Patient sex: M
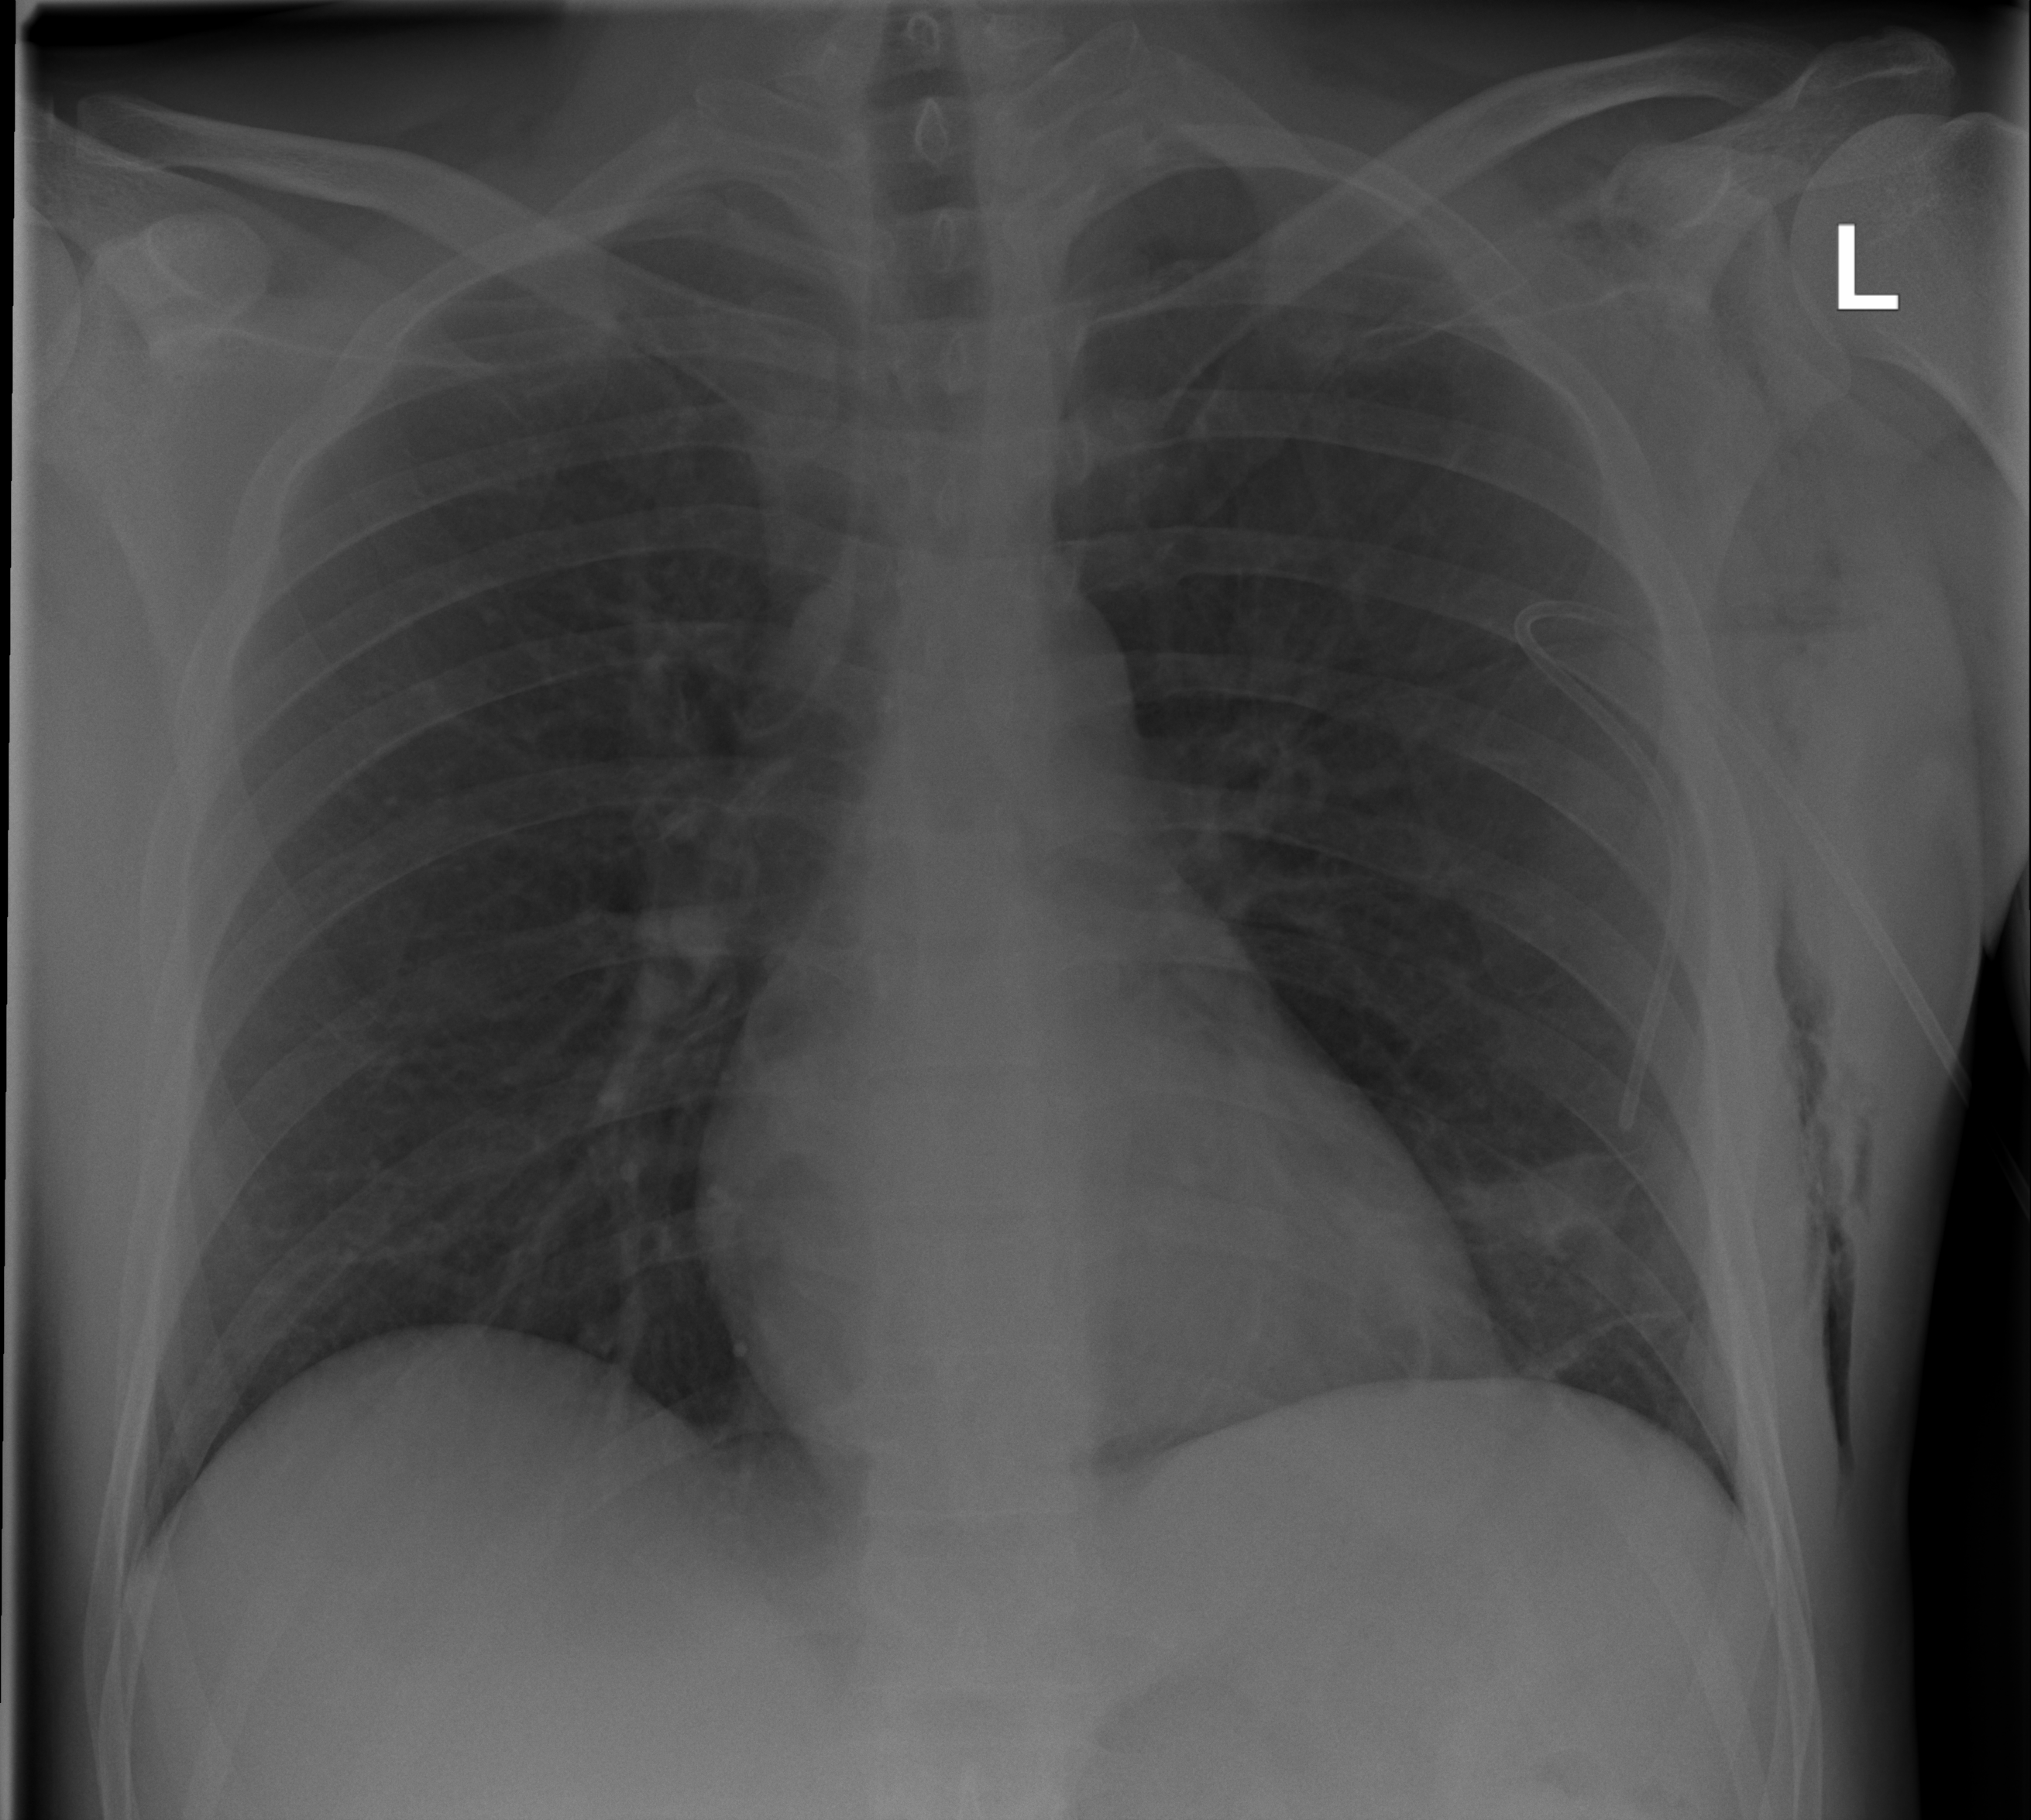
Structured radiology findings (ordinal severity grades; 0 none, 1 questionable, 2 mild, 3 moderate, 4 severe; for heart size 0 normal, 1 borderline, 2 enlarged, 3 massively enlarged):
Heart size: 0
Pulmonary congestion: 0
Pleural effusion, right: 0
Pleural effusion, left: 0
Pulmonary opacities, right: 0
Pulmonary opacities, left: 0
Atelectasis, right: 0
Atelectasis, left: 2